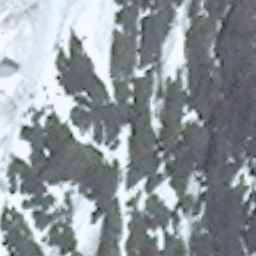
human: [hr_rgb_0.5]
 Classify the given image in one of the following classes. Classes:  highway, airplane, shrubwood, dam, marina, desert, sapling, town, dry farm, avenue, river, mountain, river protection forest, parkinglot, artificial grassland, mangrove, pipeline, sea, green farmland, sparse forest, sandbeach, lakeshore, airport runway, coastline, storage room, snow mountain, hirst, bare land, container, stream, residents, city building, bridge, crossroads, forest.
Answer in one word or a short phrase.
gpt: snow mountain